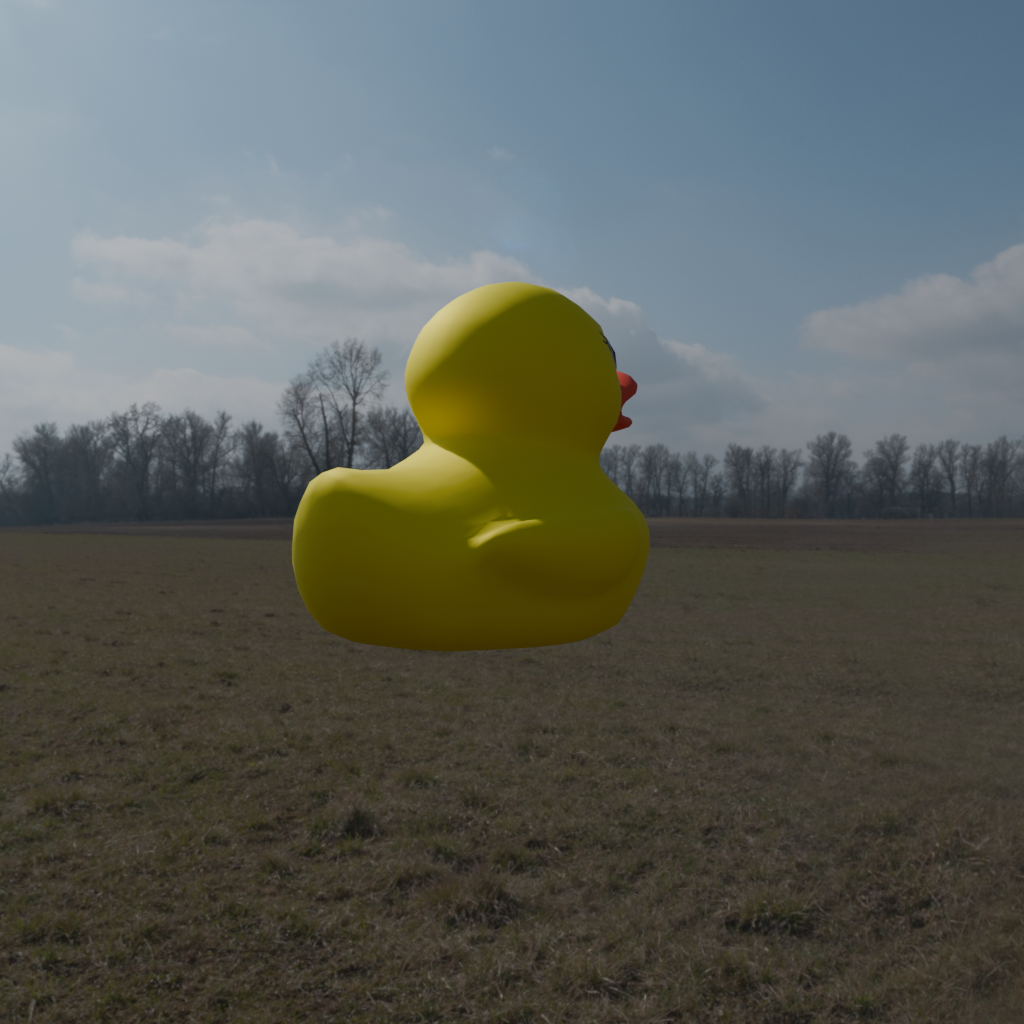
an image of a yellow rubber duck seen from <back_right> in an open field with a bleft sun and scattered clouds in the sky.